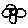
Label: flower